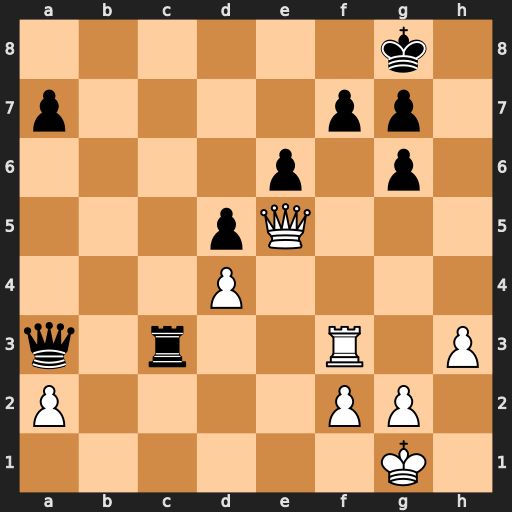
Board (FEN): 6k1/p4pp1/4p1p1/3pQ3/3P4/q1r2R1P/P4PP1/6K1
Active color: w
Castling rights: -
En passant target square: -
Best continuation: Qb8+ Kh7 Rxf7